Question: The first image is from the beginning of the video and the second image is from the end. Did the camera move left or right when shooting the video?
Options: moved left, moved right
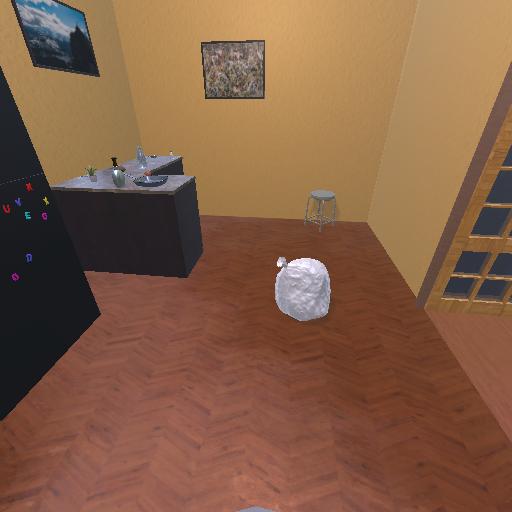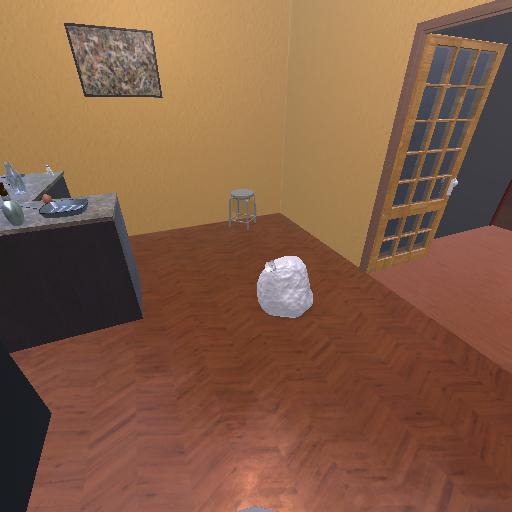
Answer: moved left